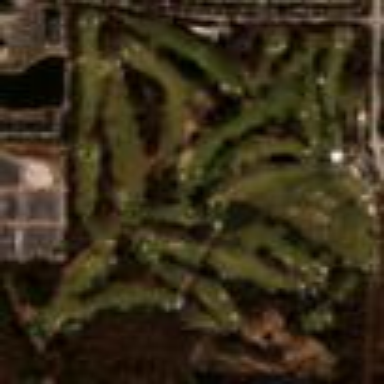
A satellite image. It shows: Golf course surrounded by greenery.